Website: walmart
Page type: payment
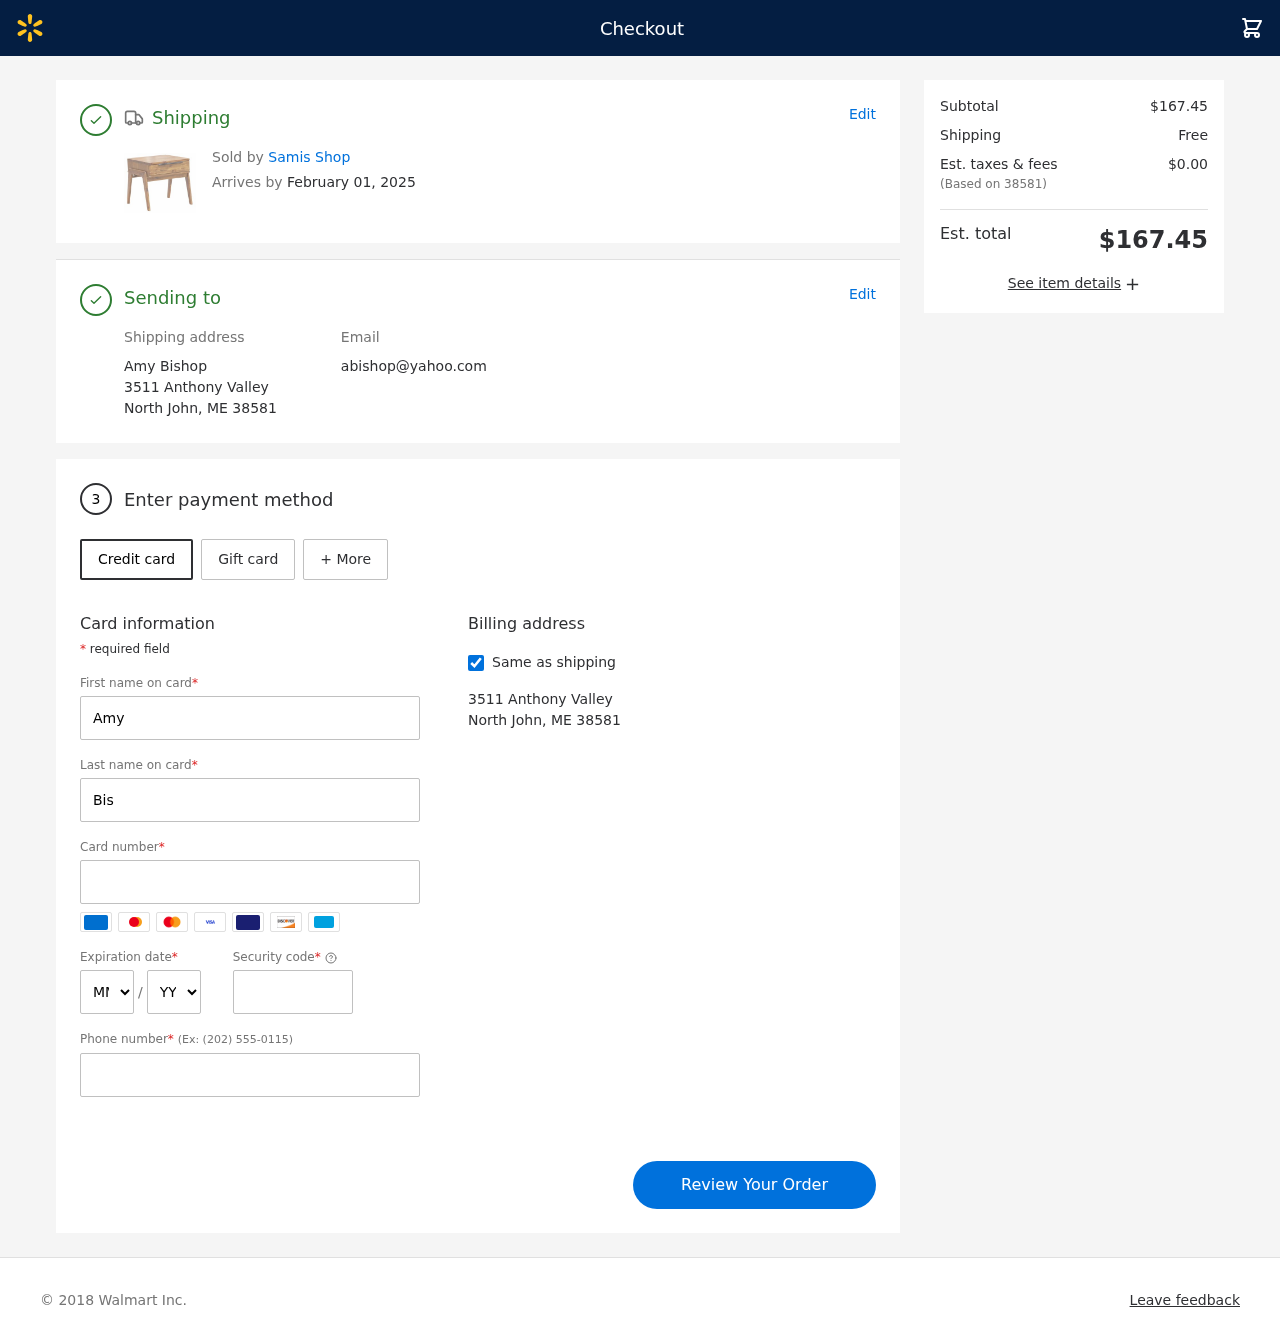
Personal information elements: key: PII_CARD_CVV
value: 3231
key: PII_CARD_EXPIRY_MONTH
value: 09
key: PII_CARD_EXPIRY_YEAR
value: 27
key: PII_CARD_NUMBER
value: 3485 3715 5519 228
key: PII_CITY_STATE_ZIP
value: North John, ME 38581
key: PII_EMAIL
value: abishop@yahoo.com
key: PII_FIRSTNAME
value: Amy
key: PII_FULLNAME
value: Amy Bishop
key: PII_LASTNAME
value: Bishop
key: PII_PHONE
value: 4673843405
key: PII_POSTCODE
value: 38581
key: PII_STREET
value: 3511 Anthony Valley
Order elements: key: ORDER_DELIVERY_DATE
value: February 01, 2025
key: ORDER_SUBTOTAL
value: $167.45
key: ORDER_SHIPPING_COST
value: Free
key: ORDER_TAX
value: $0.00
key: ORDER_TOTAL
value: $167.45